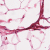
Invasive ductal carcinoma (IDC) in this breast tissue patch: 0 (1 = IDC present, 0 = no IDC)